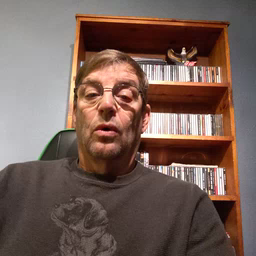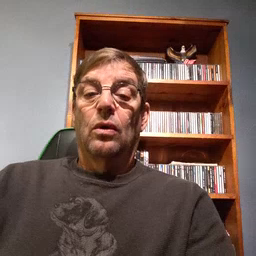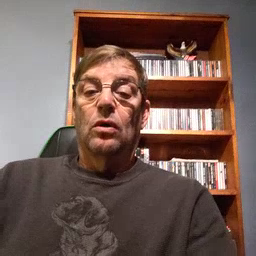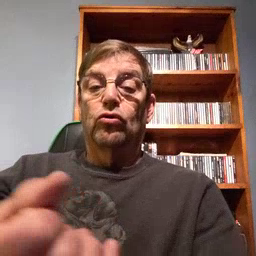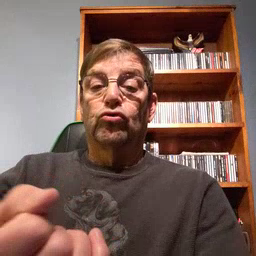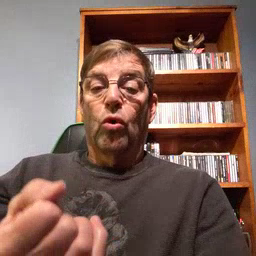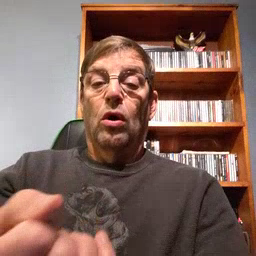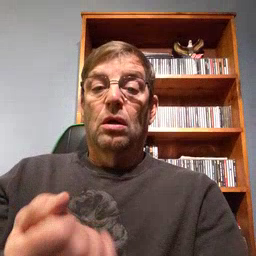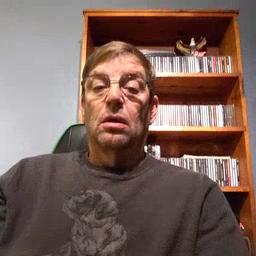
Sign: drawer